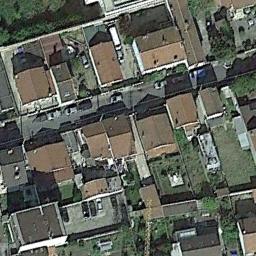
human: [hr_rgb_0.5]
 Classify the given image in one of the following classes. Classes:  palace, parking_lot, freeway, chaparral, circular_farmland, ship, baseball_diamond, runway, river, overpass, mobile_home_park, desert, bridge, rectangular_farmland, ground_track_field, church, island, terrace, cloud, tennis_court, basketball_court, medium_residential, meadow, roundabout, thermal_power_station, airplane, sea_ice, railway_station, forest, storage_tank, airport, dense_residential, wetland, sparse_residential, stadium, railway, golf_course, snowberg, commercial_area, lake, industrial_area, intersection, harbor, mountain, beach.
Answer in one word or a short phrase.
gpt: dense_residential